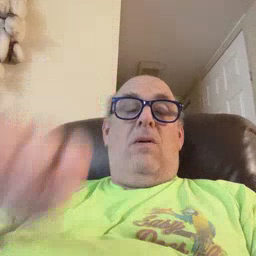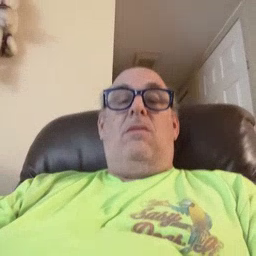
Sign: cow